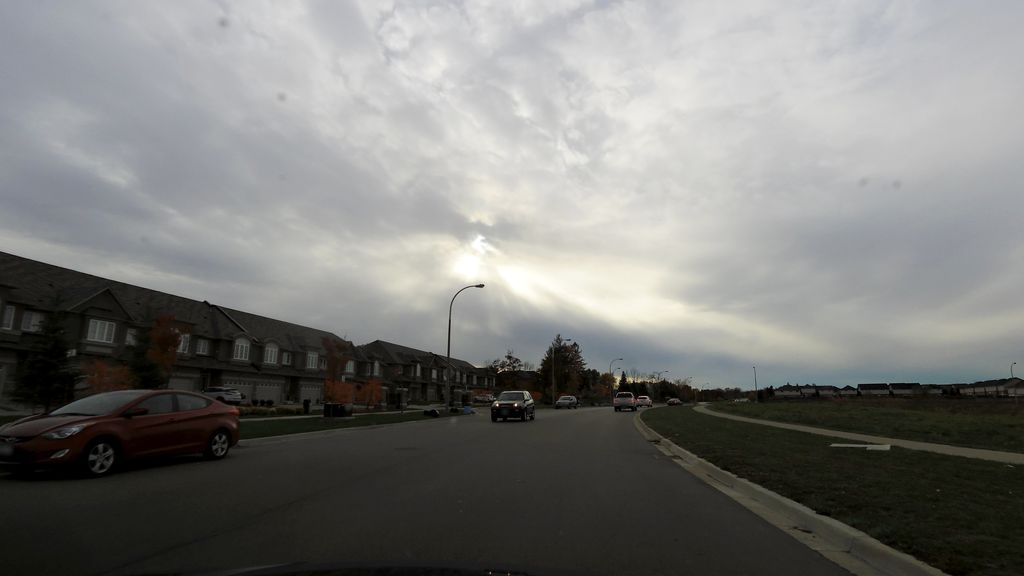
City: hamilton